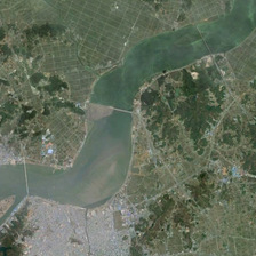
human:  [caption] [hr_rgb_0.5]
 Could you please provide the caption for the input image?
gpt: The wide river is across the passage of the land and farmland and town and land.

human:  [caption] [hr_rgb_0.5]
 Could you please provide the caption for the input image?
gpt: This broad river runs across land, fields and towns with dense houses.

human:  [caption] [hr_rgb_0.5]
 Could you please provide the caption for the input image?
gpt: Two long narrow bridges follow this wide river that connects its two banks.

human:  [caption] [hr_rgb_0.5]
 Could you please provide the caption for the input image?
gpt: The large river is through the stretch of land with pieces of agricultural land and cities with dense houses.

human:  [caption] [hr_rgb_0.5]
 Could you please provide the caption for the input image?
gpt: Three long and narrow bridges span the wide river that connects its banks.